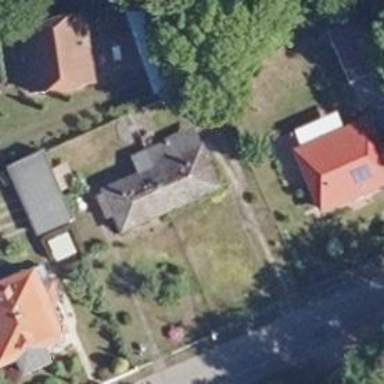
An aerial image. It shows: Simple and straightforward house.